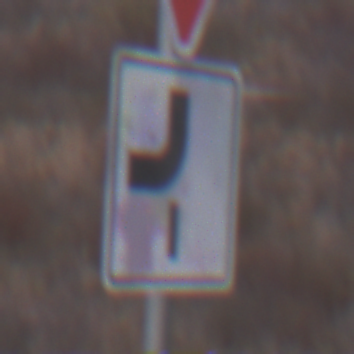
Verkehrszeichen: VerlaufVorfahrtsstrasse7
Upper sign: VorfahrtGewaehren
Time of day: SunriseSunset
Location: Outdoor (Suburban)
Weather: PartlyCloudy
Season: NotSpecified
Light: Natural